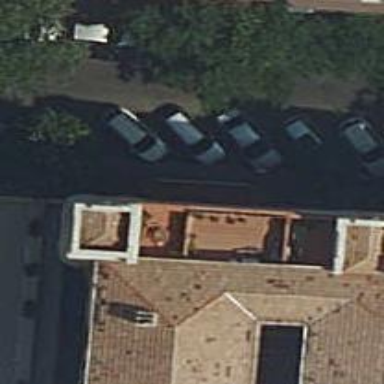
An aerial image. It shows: Cafe.